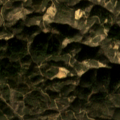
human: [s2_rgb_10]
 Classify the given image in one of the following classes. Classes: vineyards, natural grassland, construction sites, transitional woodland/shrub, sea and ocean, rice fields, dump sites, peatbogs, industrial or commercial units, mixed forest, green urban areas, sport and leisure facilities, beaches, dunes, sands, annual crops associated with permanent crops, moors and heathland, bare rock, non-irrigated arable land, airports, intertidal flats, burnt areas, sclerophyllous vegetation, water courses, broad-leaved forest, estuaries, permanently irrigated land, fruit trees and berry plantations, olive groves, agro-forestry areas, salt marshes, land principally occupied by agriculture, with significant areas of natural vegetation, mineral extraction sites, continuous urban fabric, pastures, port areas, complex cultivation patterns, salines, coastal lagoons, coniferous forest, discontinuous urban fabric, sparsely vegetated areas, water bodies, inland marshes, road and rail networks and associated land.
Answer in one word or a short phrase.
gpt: olive groves, land principally occupied by agriculture, with significant areas of natural vegetation, moors and heathland, transitional woodland/shrub